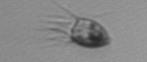
Label: Balanion